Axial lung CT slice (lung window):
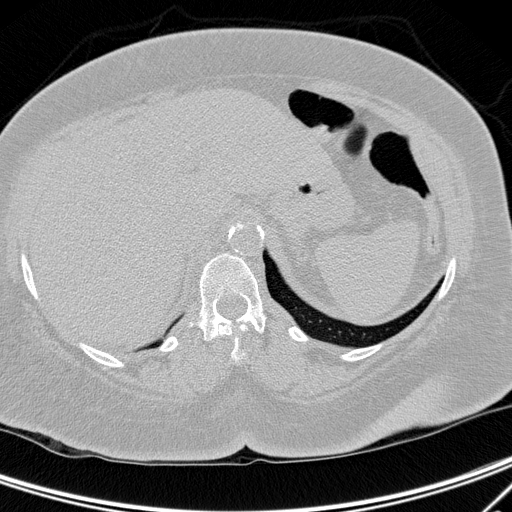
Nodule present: no